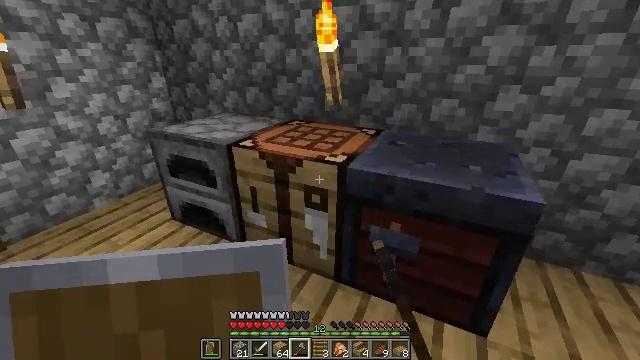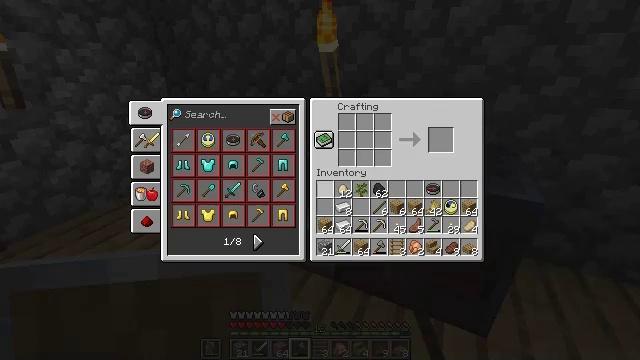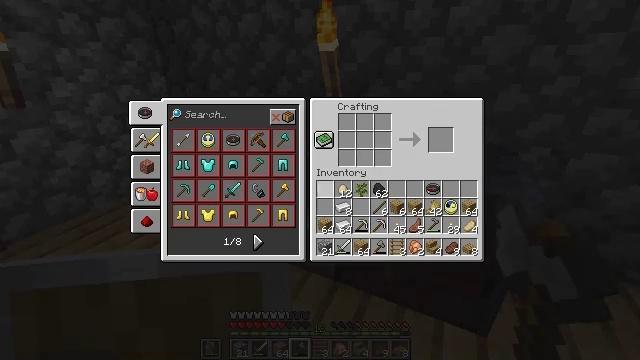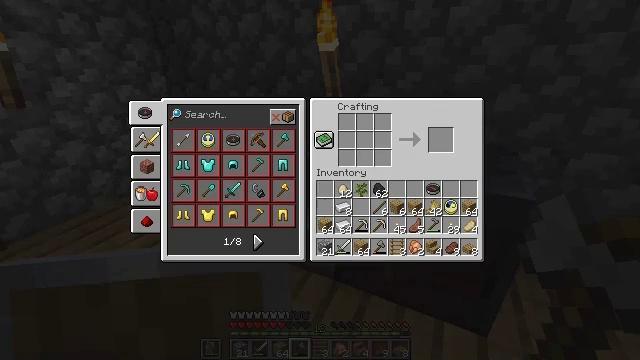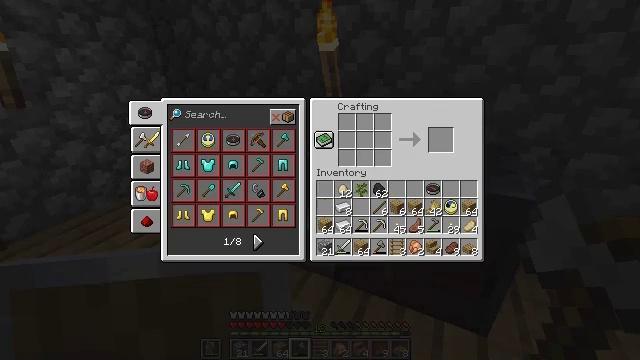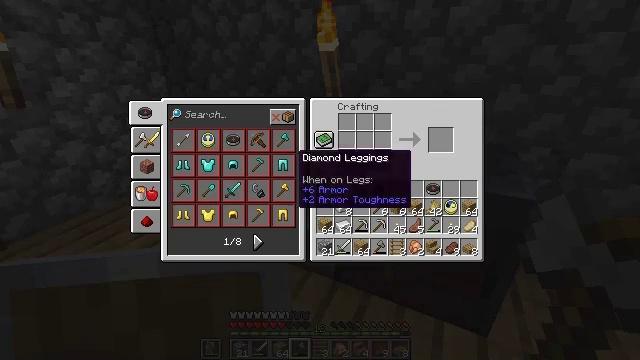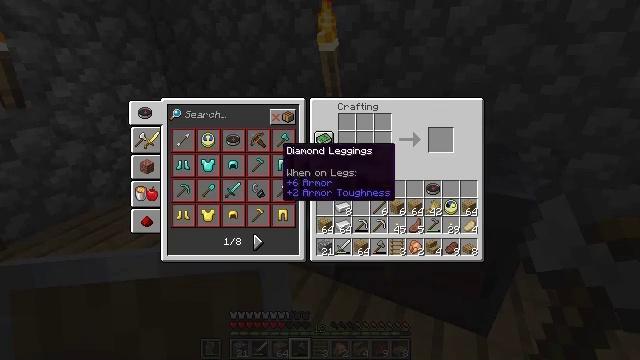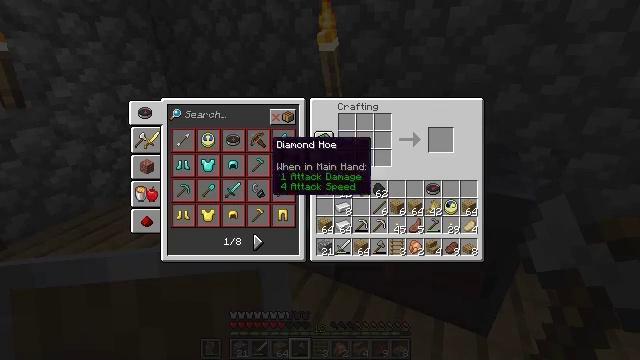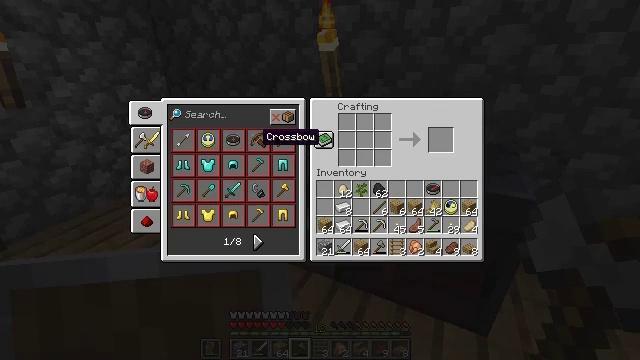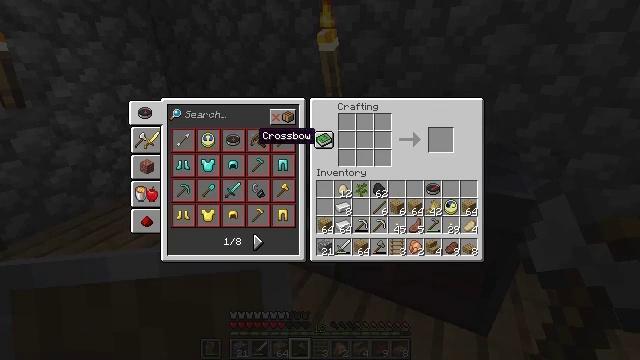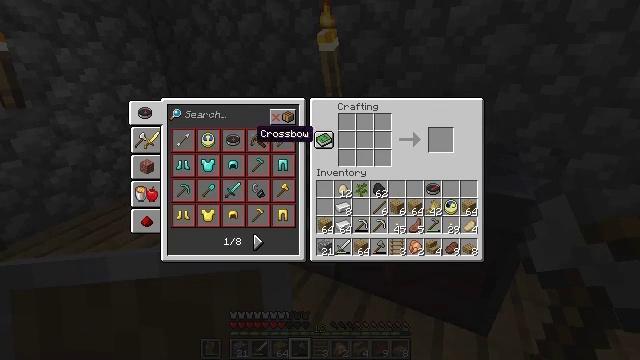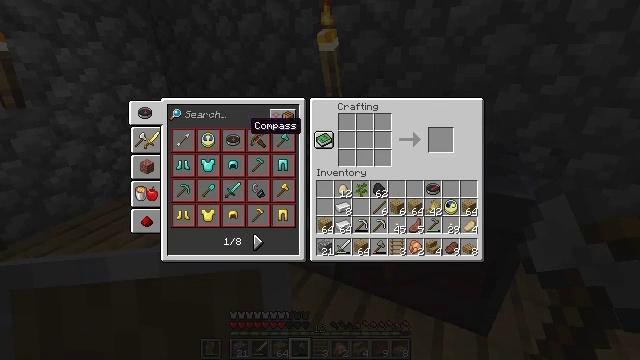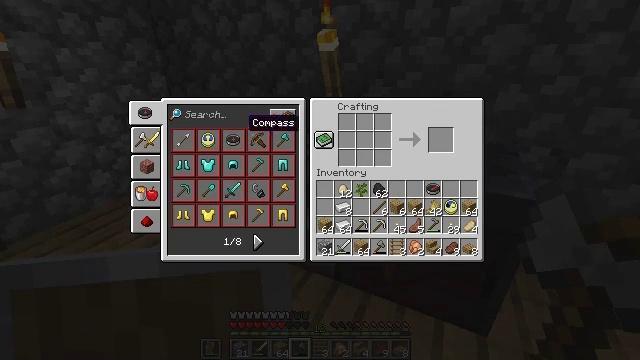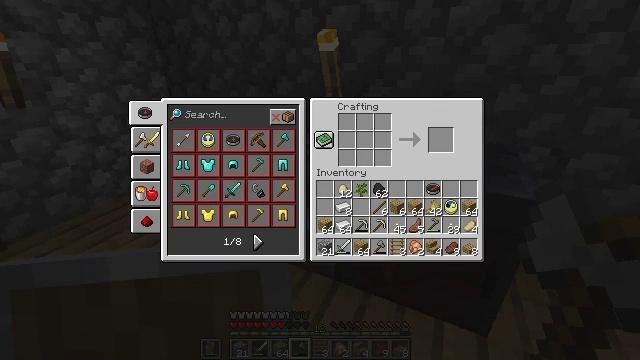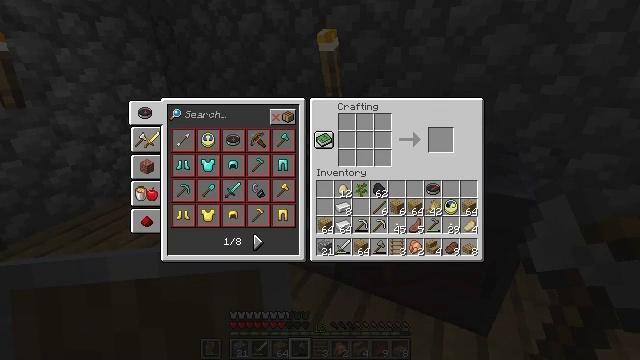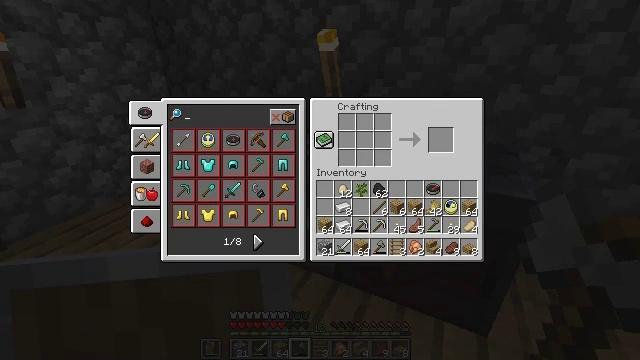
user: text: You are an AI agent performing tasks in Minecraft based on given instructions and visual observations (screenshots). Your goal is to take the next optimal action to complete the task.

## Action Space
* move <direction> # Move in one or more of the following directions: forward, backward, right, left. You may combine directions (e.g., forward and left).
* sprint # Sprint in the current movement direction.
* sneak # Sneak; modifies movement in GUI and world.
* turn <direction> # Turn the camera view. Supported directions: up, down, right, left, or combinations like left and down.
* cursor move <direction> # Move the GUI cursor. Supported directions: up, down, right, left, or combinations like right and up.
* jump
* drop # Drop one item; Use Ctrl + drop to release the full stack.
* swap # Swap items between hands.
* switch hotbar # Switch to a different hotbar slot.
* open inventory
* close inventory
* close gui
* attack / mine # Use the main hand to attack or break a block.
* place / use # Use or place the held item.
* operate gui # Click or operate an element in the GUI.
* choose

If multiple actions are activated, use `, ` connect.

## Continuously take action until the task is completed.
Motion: motion action
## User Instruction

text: Place oak planks in the crafting table to craft an oak slab.
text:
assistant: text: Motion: open gui
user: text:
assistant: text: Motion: no_op
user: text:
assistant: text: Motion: no_op
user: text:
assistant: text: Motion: cursor move left and up
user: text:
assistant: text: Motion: cursor move left
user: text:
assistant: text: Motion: cursor move left and up
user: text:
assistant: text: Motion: cursor move left
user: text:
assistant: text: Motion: cursor move left and up
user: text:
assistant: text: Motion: no_op
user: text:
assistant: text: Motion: no_op
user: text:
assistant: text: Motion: cursor move up
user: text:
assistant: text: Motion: no_op
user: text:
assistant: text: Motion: cursor move up
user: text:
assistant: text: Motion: no_op
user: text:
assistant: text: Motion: operate gui
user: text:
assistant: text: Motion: operate gui
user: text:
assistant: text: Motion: operate gui
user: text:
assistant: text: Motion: move back
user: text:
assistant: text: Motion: move back
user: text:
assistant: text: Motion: move back
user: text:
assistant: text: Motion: move back
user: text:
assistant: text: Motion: no_op
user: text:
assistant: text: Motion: no_op
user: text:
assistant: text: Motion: no_op
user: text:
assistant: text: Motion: no_op
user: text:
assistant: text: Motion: no_op
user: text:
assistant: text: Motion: no_op
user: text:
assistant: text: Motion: no_op
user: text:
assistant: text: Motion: no_op
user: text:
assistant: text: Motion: no_op